Question: I am using Sonata Admin in my Symfony 2 project to setup three admin panels to show on my dashboard at '/admin/dashboard/'. One for Common, Contact and Gallery.
They all work independently, however it appears I am limited to two for some reason as when I add the 'GalleryBundle' line below I lose the 'CommonBundle' admin facility from the dashboard.
'''
# /app/config/config.yml
imports:
- { resource: parameters.yml }
- { resource: security.yml }
- { resource: @AyrshireMinisCommonBundle/Resources/config/admin.yml }
- { resource: @AyrshireMinisContactBundle/Resources/config/admin.yml }
- { resource: @AyrshireMinisGalleryBundle/Resources/config/admin.yml }
# Sonata Admin
sonata_admin:
title: Ayrshire Minis Admin
options:
dropdown_number_groups_per_colums: 3
'''
_I'm aware of the misspelt "columns", this is intentional and is in their documentation.
This is my 'admin.yml' for the 'GalleryBundle':
'''
services:
sonata.link.admin.post:
class: AyrshireMinis\GalleryBundle\Admin\GalleryAdmin
tags:
- { name: sonata.admin, manager_type: orm, group: "Gallery", label: "Image" }
arguments:
- ~
- AyrshireMinis\GalleryBundle\Entity\GalleryImage
- ~
calls:
- [ setTranslationDomain, [AyrshireMinisGalleryBundle]]
'''
The third option does not appear in the drop down menu in the nav either:

Oddly now that I have installed User support to Sonata I have three menus (with Users now added) and there are three panels on the dashboard, but yet I can't see the 'Gallery' panel?
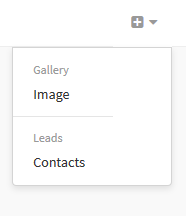
Answer: I found the problem with this, it was in my GalleryBundle 'admin.yml' (which I had copied from the CommonBundle.
I had 'sonata.link.admin.post', so I replaced it with 'gallery' as I imagine it was overwriting it.
'''
services:
sonata.gallery.admin.post:
class: AyrshireMinis\GalleryBundle\Admin\GalleryAdmin
tags:
- { name: sonata.admin, manager_type: orm, group: "Gallery", label: "Image" }
arguments:
- ~
- AyrshireMinis\GalleryBundle\Entity\GalleryImage
- ~
calls:
- [ setTranslationDomain, [AyrshireMinisGalleryBundle]]
'''